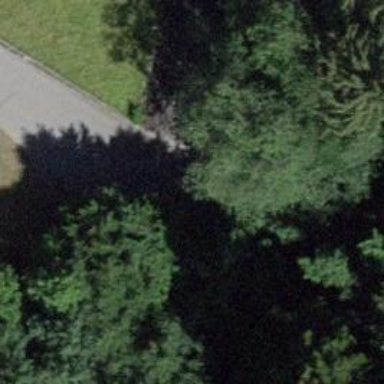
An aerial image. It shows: Track road with excellent trail visibility.